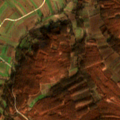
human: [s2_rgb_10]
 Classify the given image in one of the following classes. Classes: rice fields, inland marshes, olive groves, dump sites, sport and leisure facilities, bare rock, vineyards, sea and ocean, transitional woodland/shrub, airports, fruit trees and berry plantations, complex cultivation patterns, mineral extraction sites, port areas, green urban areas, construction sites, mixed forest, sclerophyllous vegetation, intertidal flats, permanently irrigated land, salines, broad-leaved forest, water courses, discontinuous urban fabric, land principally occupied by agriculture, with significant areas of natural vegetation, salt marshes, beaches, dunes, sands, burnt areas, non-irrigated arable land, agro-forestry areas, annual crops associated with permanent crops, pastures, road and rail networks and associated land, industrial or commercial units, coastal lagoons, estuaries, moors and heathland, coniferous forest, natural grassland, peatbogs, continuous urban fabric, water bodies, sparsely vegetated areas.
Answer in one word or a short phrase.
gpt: complex cultivation patterns, broad-leaved forest